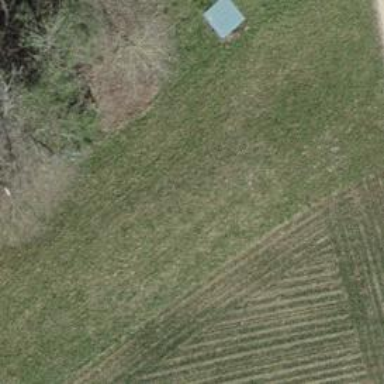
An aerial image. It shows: Hunting stand.